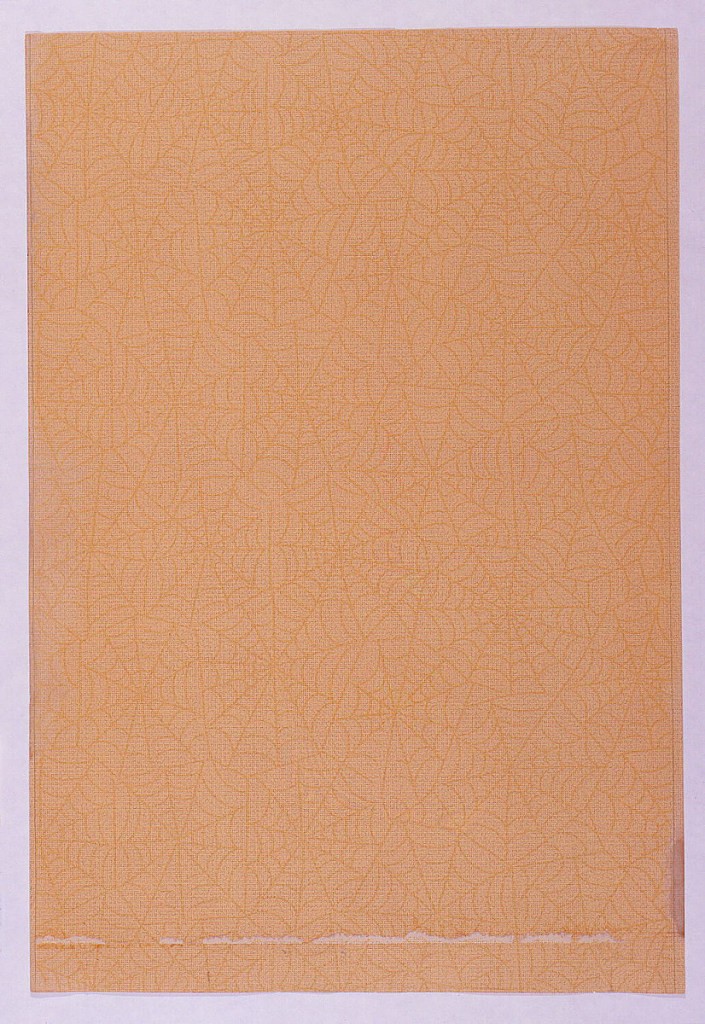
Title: Sidewall - sample
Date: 1906–08
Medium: Machine-printed
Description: Spider web design on tan ground.